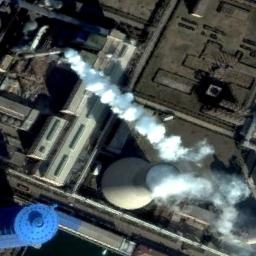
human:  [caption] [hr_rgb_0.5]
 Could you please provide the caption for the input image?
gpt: The thermal power station is next to some buildings with white mist above .

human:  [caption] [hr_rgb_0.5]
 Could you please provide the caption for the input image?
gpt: Here are three thermal power stations that are smoking, two of which are larger than the other one .

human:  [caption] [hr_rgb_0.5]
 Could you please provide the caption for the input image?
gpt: In the thermal power plant there are plants and machinery, there is a cooling tower with steam, and a chimney with smoke .

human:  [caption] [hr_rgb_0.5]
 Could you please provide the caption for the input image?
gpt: Many buildings of different shapes are next to the thermal power station .

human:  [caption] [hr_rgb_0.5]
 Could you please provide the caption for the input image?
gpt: There are some buildings and two chimneys on the thermal power station .